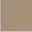
Piece: xx